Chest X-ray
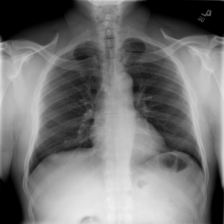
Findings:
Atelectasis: negative
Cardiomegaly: negative
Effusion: negative
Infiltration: negative
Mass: negative
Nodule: negative
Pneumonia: negative
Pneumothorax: negative
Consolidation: negative
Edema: negative
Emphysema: negative
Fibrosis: negative
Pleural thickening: negative
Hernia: negative